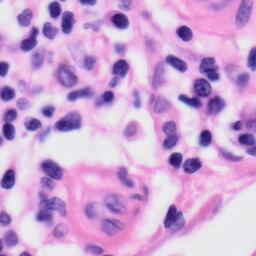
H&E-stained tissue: Skin